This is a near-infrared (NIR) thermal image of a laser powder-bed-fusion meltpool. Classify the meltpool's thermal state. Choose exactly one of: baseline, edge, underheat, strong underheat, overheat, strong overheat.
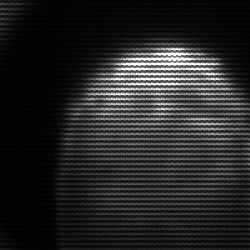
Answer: edge